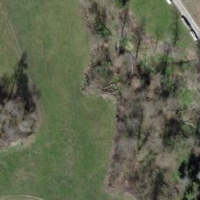
EUNIS habitat code: 41
Species observed at this site:
Ruspolia nitidula
Gomphocerippus rufus
Pseudochorthippus parallelus
Chorthippus biguttulus